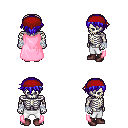
a pixel art fantasy rpg character, male body template, skeleton, pink cape, white pants, blue short bangs hairstyle, red bandana, white cloth bandages, maroon shoes, four views (front, back, left, right), 2x2 character sprite sheet, small pixel art, hard edges, no anti-aliasing